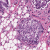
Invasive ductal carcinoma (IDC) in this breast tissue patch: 0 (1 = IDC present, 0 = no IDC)